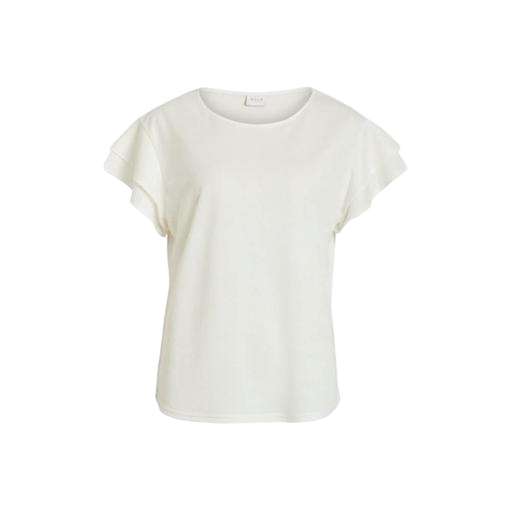
white pima t-shirt only macy, white ruffle tee, white petite t-shirt only macy, white background